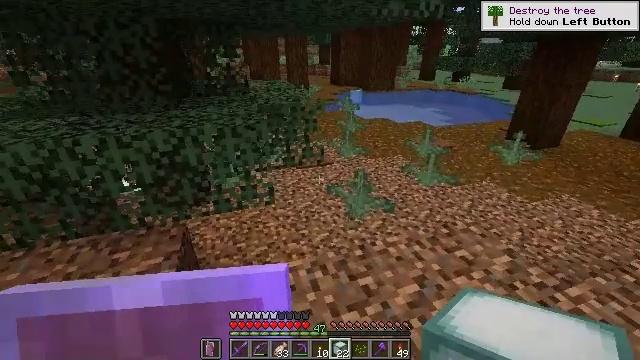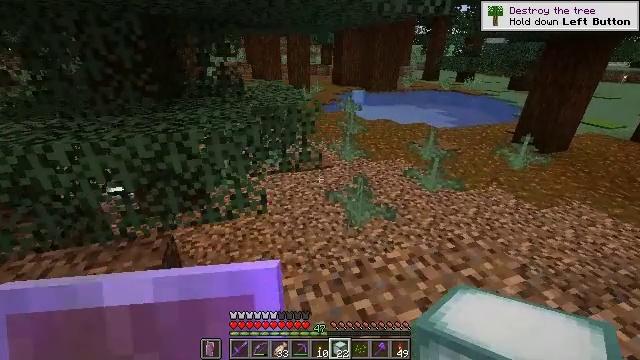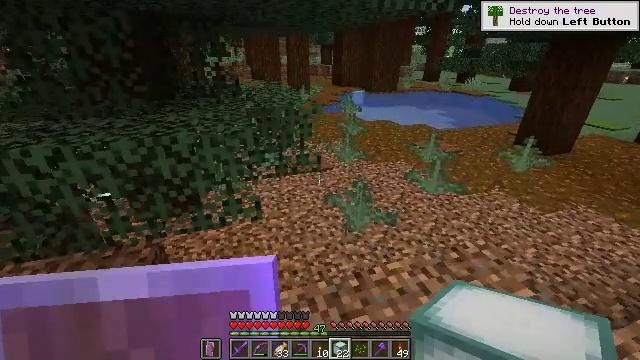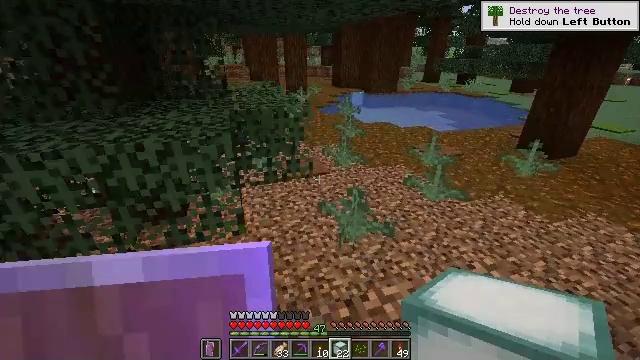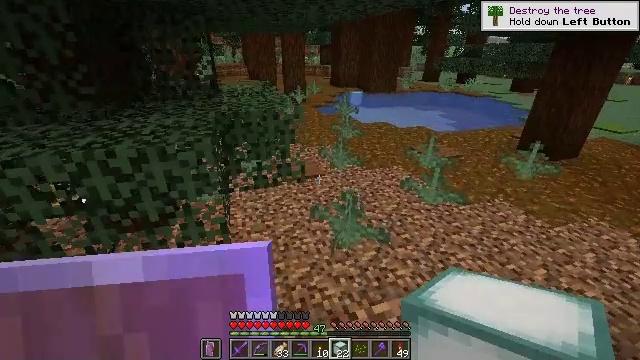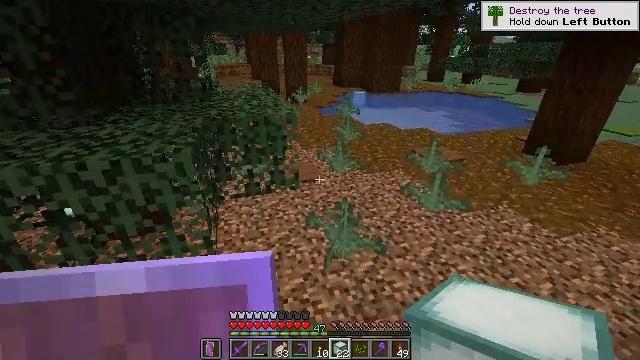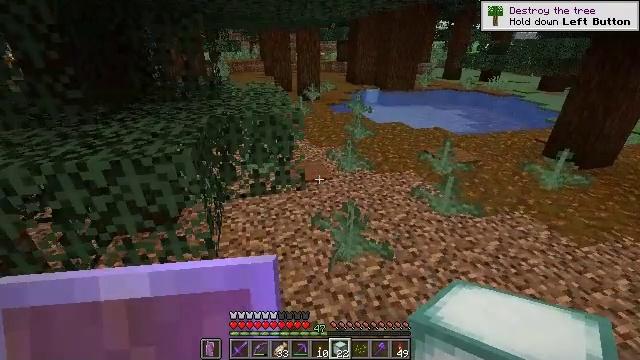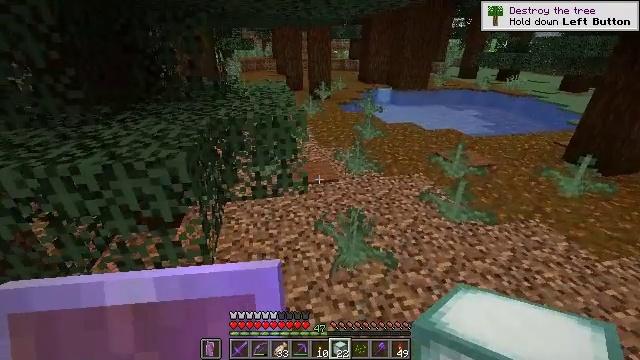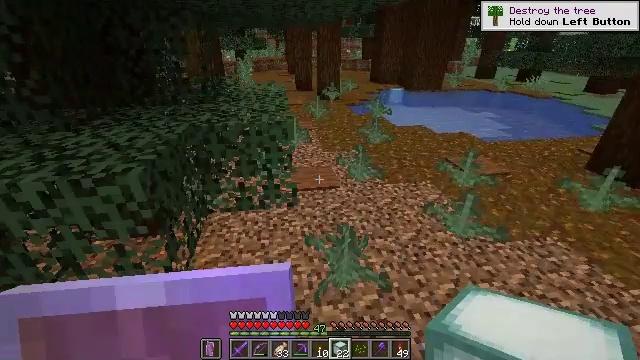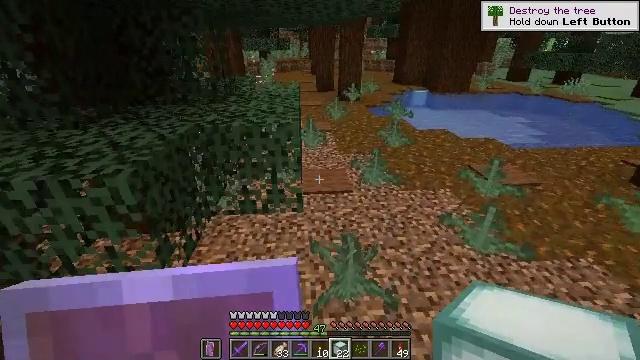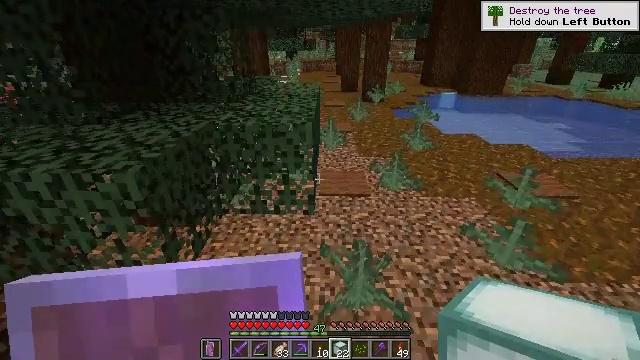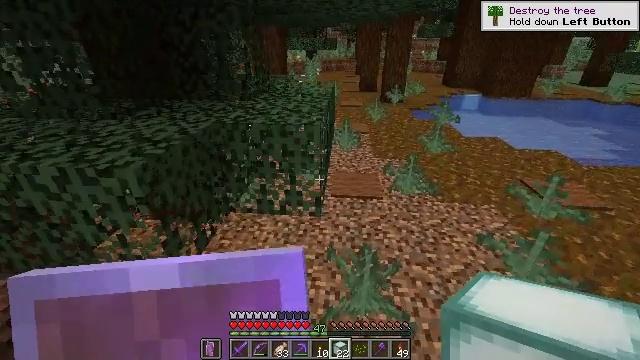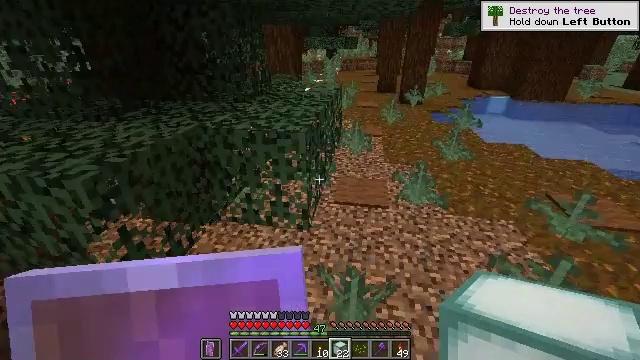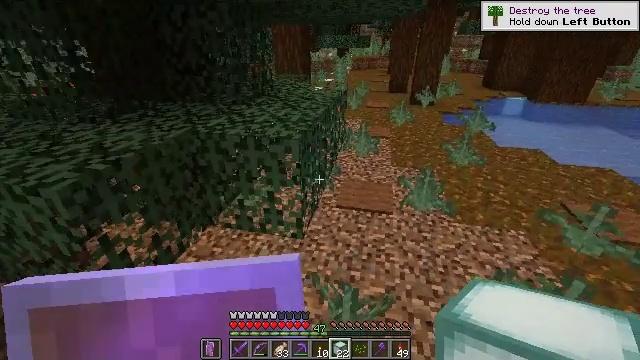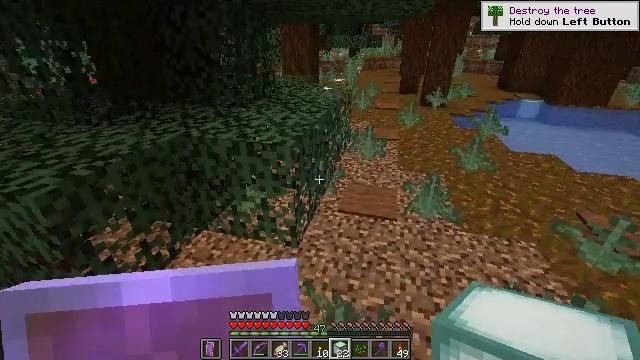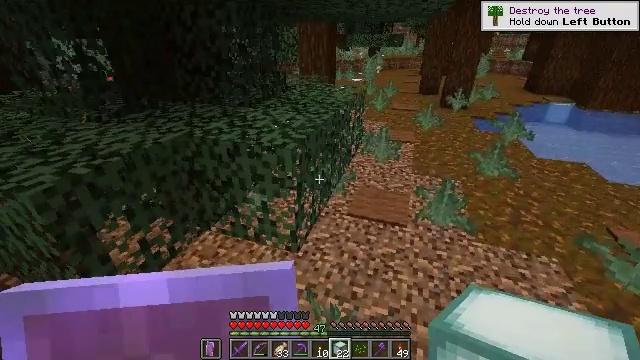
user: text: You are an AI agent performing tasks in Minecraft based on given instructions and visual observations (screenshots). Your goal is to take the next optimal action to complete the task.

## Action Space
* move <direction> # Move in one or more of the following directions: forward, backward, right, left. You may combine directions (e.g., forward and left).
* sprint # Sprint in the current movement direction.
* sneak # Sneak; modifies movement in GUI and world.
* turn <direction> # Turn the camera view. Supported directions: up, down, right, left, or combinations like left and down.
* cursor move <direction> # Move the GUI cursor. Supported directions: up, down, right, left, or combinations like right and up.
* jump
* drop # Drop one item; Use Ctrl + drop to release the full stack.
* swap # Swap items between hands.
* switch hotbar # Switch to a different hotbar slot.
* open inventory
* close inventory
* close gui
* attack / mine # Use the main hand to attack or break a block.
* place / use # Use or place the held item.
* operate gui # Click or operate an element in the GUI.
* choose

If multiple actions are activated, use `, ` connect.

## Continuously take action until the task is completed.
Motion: motion action
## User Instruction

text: Harvest coarse dirt by holding left button.
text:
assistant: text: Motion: move forward
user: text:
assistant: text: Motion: move forward
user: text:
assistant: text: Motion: move forward and move right
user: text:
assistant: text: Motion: move forward and move right
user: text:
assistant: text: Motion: move forward and move right
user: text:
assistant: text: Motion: move forward and move right, turn left
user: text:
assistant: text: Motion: move forward and move right, turn left
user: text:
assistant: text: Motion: move forward and move right, turn left
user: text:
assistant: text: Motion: move forward and move right, turn left
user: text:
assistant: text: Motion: move forward and move right, turn left
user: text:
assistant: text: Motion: move forward and move right, turn left
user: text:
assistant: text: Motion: move forward and move right, turn left
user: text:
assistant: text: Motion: move forward and move right, turn left
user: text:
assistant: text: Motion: move forward and move right, turn left
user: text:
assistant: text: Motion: move forward and move right, turn left
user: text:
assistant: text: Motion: move forward and move right, turn left
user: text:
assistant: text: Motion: move forward and move right, turn left
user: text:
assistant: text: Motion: move forward and move right, turn left
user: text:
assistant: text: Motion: move forward and move right, turn left
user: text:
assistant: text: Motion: move forward and move right, turn left and down
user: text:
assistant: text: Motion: move forward and move right, turn left and down
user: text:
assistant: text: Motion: move right, turn left and down
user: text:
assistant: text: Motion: move right, turn left and down
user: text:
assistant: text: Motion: turn left and down
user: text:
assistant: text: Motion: turn left and down
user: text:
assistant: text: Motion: turn left
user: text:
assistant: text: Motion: move right
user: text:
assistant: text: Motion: move right
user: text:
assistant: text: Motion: move right
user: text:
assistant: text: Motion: no_op